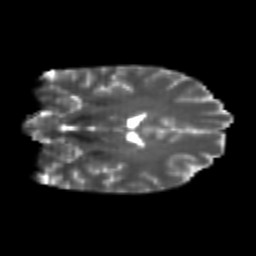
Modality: T2w
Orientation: coronal
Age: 20
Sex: female
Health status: healthy
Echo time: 0.074 s